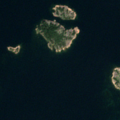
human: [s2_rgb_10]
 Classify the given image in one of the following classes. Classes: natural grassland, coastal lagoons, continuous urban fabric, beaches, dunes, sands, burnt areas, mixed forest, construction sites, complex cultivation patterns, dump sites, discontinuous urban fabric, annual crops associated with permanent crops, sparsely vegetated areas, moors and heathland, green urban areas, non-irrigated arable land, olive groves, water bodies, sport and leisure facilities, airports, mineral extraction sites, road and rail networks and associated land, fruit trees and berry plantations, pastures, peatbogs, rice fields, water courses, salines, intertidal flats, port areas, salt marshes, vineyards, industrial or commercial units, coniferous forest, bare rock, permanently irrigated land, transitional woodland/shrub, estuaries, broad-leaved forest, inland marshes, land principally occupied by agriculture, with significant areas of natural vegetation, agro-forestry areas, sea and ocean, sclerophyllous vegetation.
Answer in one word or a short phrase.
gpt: sea and ocean